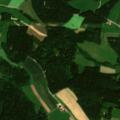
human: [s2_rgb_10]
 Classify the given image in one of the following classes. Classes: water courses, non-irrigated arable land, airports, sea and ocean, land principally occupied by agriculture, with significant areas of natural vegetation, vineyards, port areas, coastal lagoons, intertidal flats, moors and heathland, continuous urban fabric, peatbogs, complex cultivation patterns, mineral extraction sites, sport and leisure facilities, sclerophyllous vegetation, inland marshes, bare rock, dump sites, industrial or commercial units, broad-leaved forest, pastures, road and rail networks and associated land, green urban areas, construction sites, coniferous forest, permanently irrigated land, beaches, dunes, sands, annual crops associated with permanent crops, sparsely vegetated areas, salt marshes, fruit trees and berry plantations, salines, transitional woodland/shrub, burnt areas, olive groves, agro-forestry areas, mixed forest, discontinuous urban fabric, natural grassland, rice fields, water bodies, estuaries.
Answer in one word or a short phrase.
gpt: pastures, complex cultivation patterns, land principally occupied by agriculture, with significant areas of natural vegetation, coniferous forest